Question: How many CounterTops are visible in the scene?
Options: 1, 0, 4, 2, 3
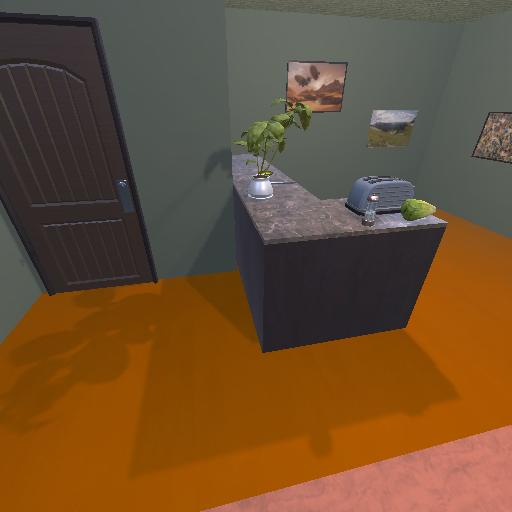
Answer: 1